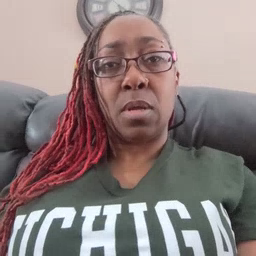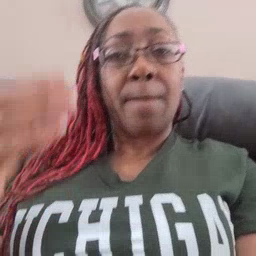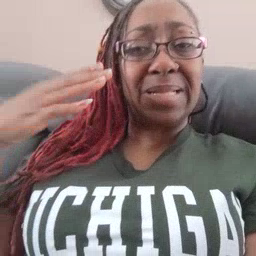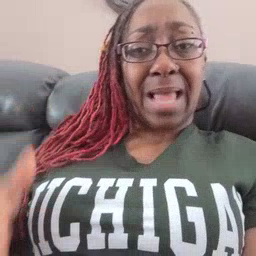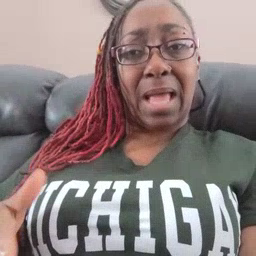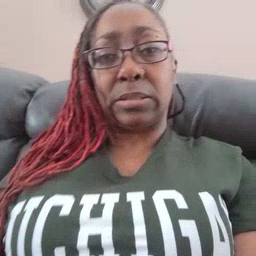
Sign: beside